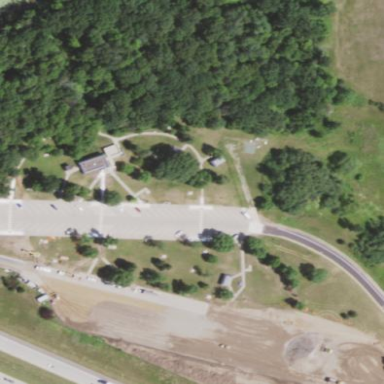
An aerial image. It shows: Rest area on the road.